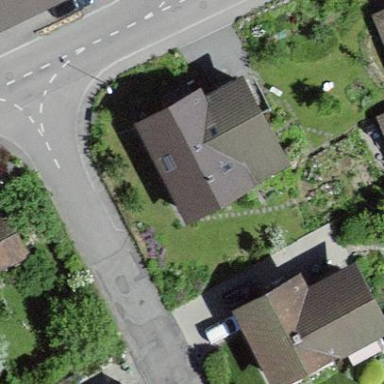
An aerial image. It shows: Residential building.